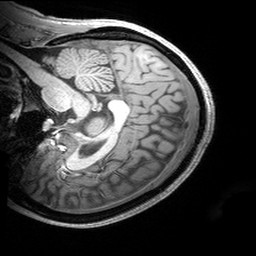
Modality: T1w
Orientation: sagittal
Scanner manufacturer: siemens
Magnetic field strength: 3 T
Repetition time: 2.53 s
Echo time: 0.00299 s